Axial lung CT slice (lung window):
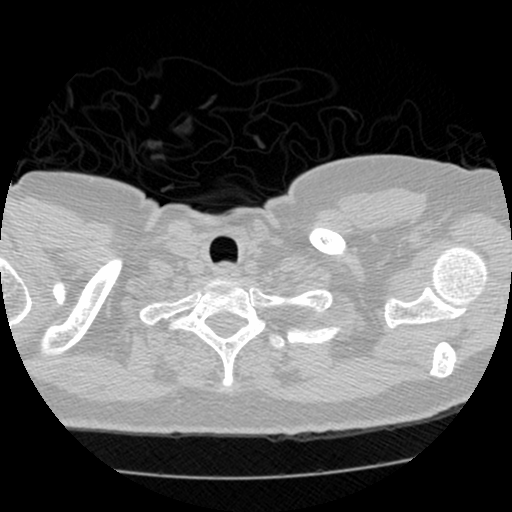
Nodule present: no